Field crop: maize
Growth stage: 1
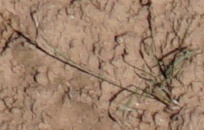
Species: lolium